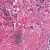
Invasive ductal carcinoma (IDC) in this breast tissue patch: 0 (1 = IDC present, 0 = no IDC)